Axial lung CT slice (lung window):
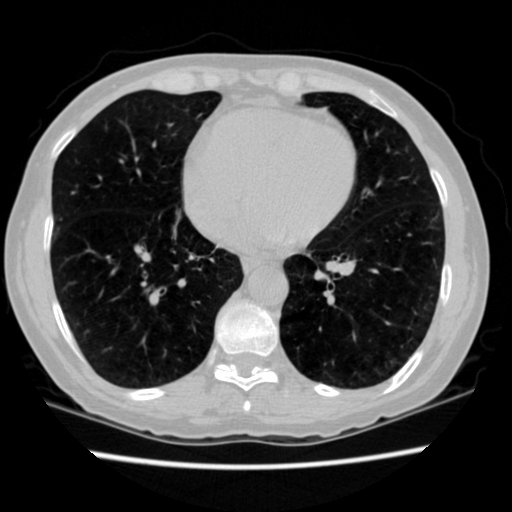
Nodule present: no